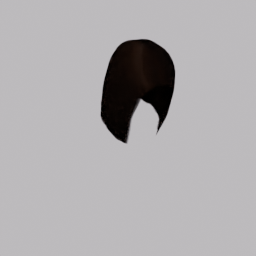
Label: people